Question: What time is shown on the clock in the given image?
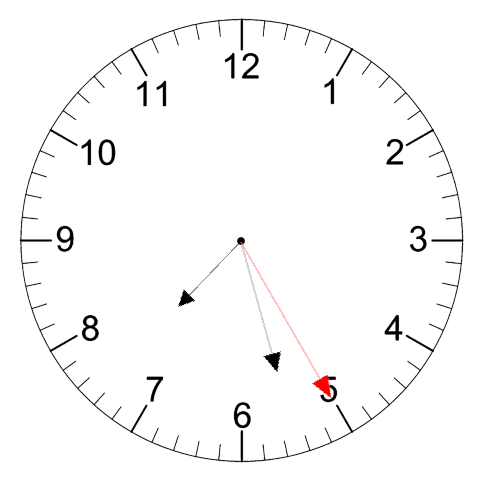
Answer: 07:27:25